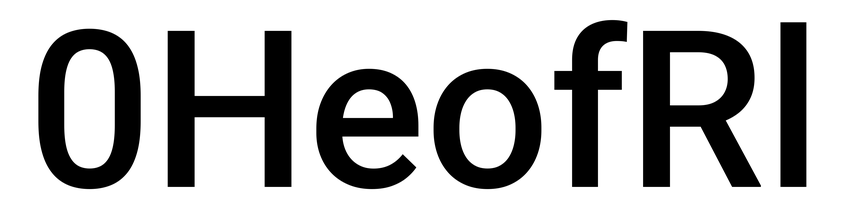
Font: Roboto_Medium